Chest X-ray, PA view. Patient: 53 years old, sex F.
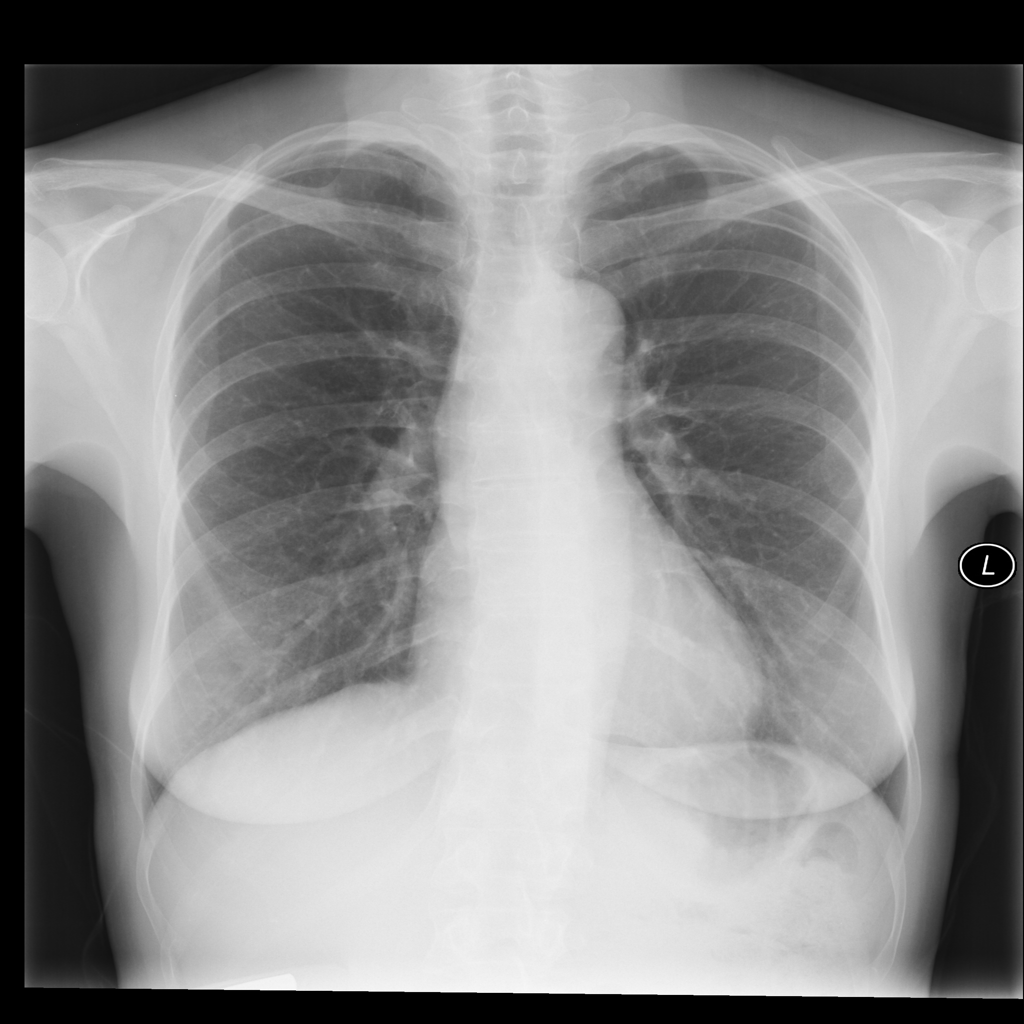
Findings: No Finding